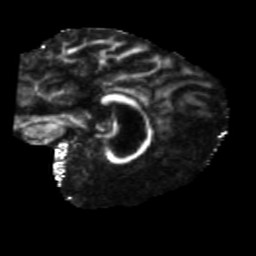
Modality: FA
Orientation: sagittal
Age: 68
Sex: male
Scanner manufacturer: siemens
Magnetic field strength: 3 T
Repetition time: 5.47 s
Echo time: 0.0854 s